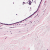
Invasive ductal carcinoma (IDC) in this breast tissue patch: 0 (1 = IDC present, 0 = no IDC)